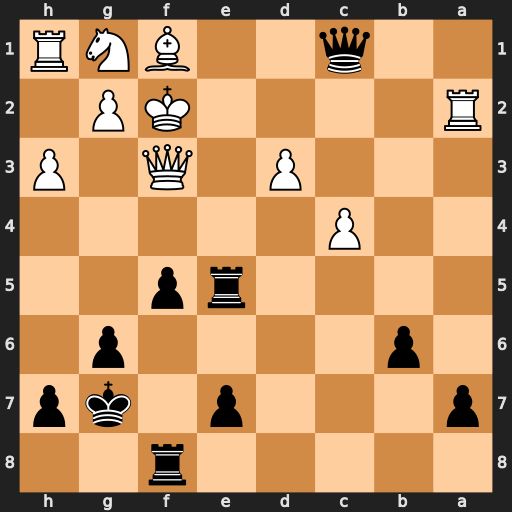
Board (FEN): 5r2/p3p1kp/1p4p1/4rp2/2P5/3P1Q1P/R4KP1/2q2BNR
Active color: b
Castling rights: -
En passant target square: -
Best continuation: Qe1#